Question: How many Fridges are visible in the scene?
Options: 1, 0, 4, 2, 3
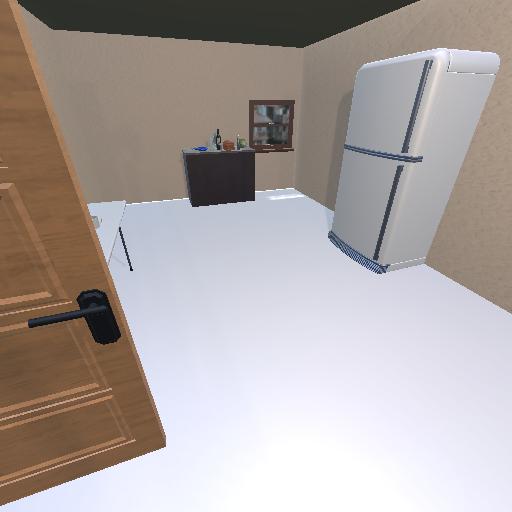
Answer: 1